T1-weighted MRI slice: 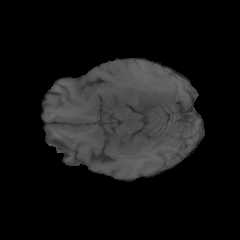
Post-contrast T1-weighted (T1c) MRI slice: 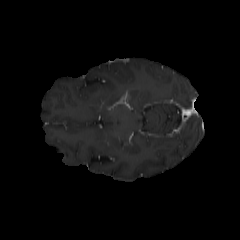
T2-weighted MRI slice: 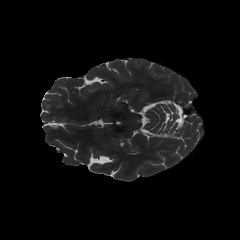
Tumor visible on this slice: no